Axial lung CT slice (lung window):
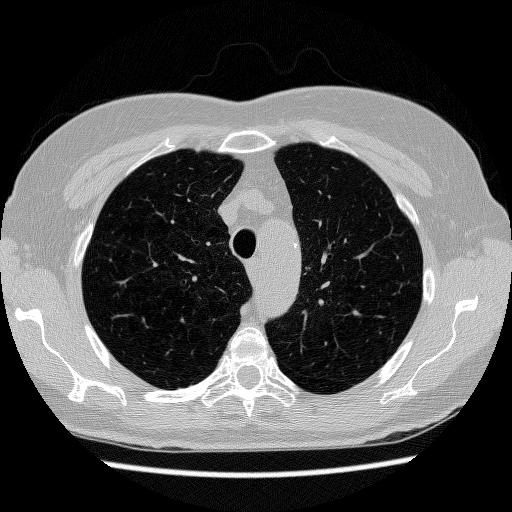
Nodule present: no